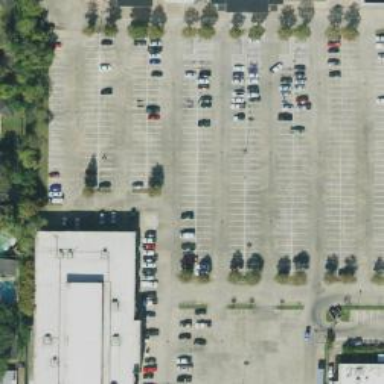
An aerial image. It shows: Parking space is available.